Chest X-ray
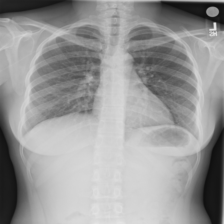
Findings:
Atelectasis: negative
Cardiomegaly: negative
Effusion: negative
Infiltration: negative
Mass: negative
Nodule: negative
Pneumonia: negative
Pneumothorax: negative
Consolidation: negative
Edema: negative
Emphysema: negative
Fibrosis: negative
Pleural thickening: negative
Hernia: negative